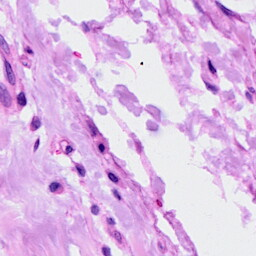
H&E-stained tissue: Ovarian